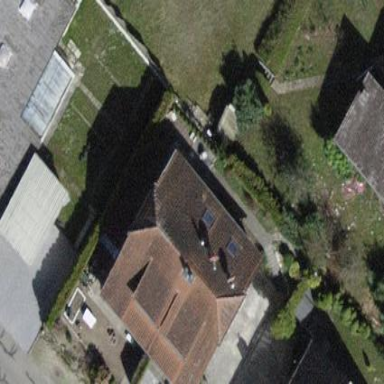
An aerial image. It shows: Building with tiled roof.